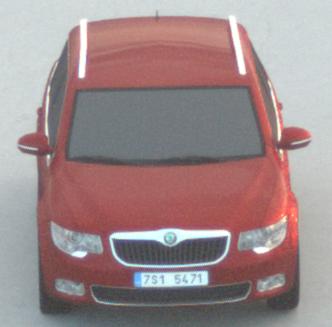
Make: Skoda
Model: Superb Combi 1.4 TSI
Detailed model: Superb (II) Combi
Model produced from: 2010/01
Model produced until: 2011/10
Doors: 5
Color: red
Road condition: dry road
Daytime: sunrise or sunset
Contrast: low contrast